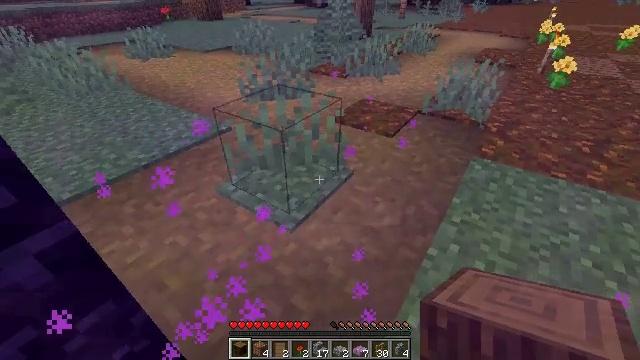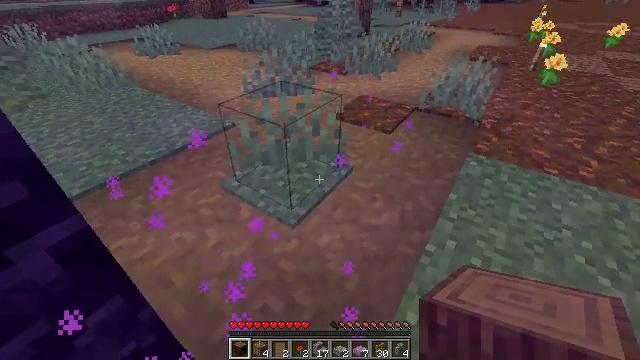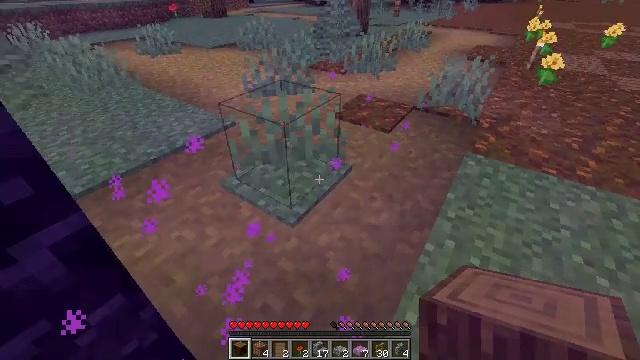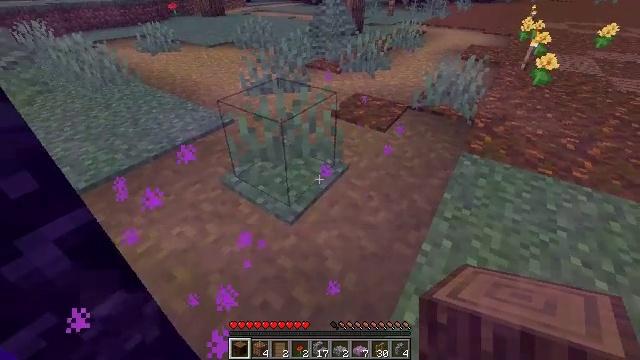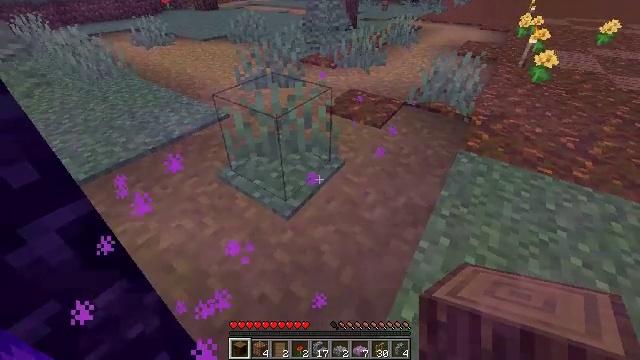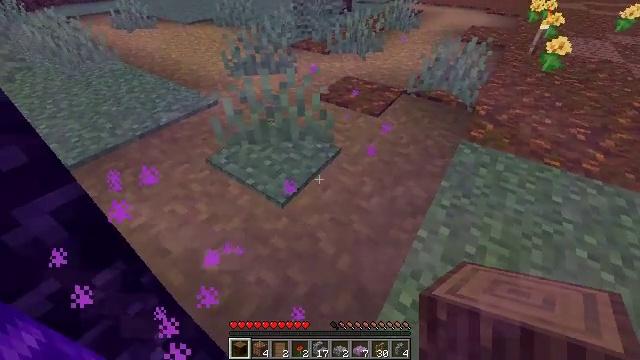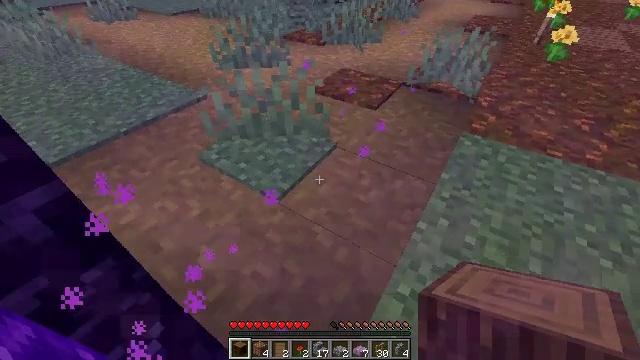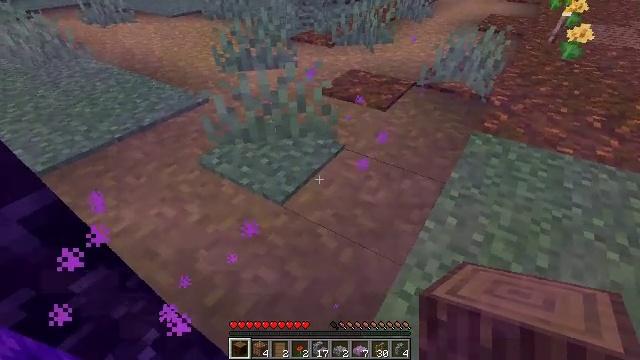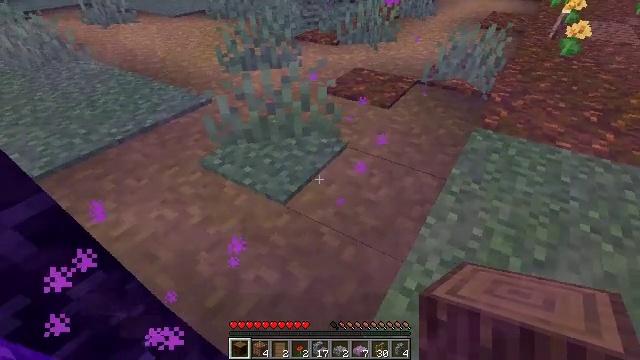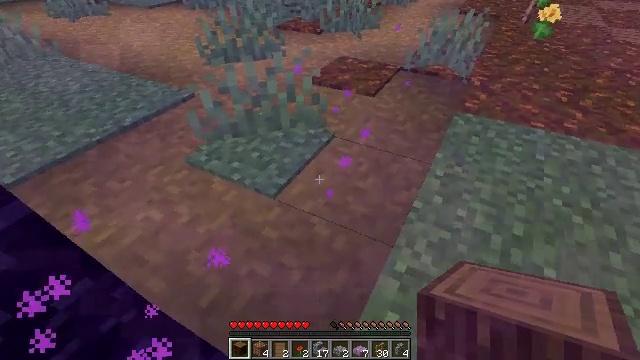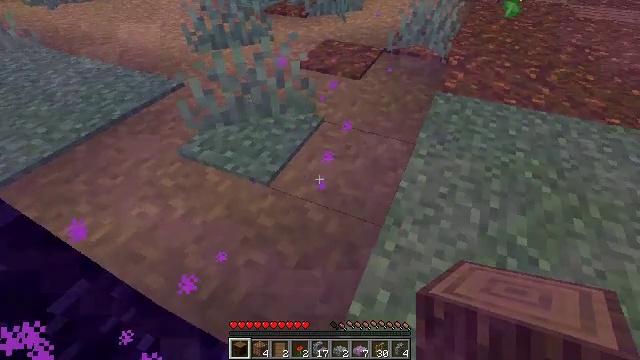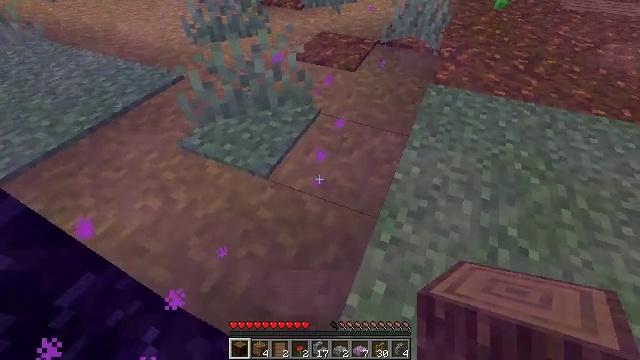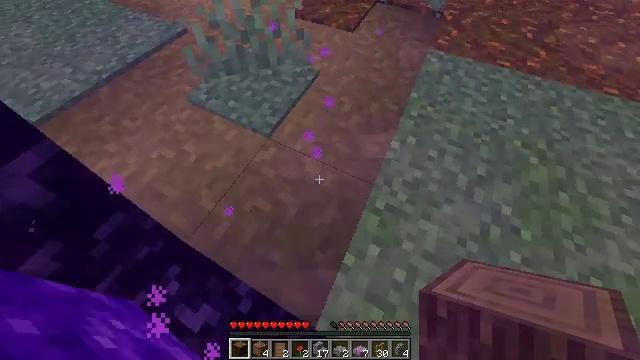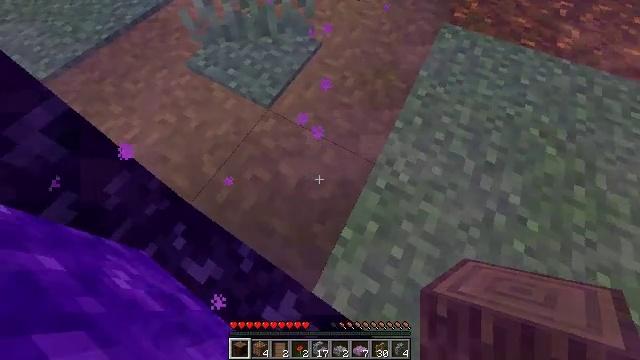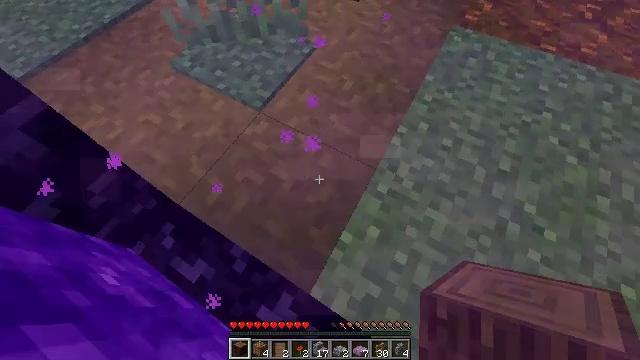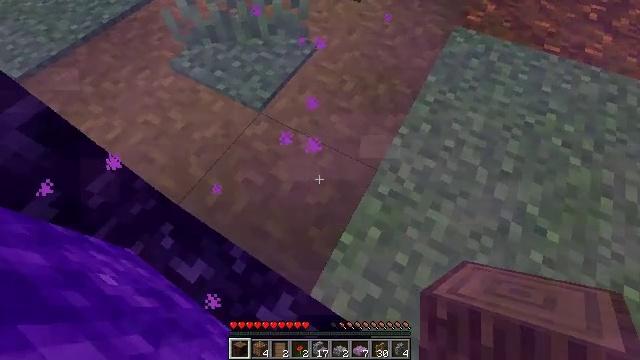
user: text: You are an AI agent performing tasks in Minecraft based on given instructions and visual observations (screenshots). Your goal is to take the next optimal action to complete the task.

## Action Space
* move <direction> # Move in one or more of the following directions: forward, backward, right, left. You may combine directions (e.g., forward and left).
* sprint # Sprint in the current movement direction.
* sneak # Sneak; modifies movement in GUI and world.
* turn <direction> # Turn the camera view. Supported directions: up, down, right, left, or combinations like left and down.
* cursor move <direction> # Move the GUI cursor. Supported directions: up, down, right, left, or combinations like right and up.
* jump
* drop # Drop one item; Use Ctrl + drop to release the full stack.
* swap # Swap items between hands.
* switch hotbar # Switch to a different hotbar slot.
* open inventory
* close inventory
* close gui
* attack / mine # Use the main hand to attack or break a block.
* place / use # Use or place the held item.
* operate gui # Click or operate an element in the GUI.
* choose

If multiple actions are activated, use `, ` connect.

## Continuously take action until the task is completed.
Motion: motion action
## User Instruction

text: Extinguish the fire.
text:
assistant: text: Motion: no_op
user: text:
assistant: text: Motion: no_op
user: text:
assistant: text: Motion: no_op
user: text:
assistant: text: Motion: no_op
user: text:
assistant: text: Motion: turn down
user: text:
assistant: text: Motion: turn right and down
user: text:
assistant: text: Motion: open inventory
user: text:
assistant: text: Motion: open inventory
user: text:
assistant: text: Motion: turn right and down, open inventory
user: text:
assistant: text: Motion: turn right and down
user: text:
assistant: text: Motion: turn down
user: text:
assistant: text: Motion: turn left and down
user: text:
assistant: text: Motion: turn left and down
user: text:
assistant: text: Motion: no_op
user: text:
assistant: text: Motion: no_op
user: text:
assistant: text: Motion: no_op
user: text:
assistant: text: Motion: no_op
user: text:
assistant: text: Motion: no_op
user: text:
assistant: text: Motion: turn right and up
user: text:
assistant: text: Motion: turn right and up
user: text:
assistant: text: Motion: no_op
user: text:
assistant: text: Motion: no_op
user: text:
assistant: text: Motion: turn right and up
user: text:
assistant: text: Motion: turn right and up
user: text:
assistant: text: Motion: turn right and up
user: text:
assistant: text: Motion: turn right and up
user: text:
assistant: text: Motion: turn right and up
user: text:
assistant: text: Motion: turn right and up
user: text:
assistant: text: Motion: no_op
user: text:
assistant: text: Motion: no_op